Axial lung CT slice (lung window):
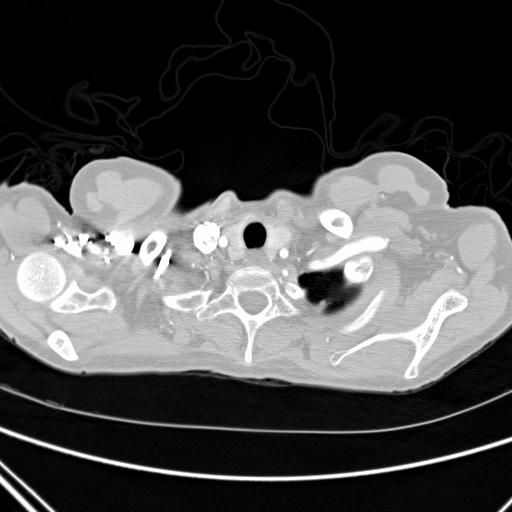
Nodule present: no